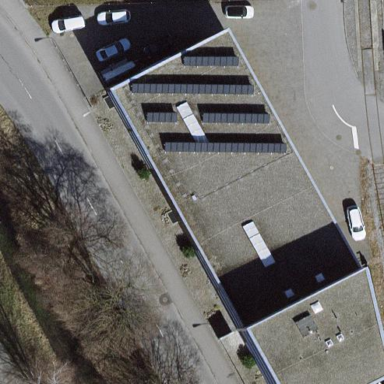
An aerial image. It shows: Building.